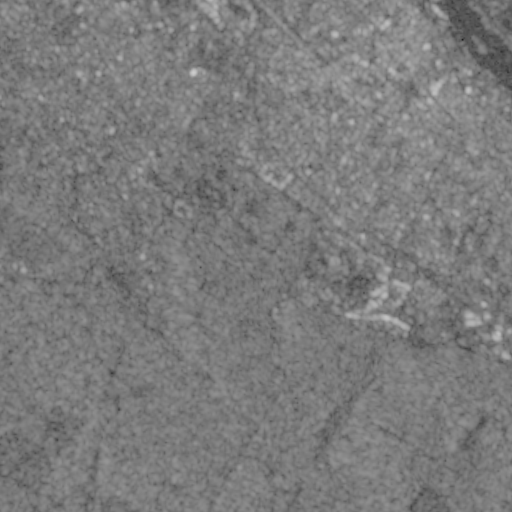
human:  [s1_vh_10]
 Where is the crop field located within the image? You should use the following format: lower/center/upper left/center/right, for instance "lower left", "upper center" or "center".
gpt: The crop field is located in the lower left of the image.
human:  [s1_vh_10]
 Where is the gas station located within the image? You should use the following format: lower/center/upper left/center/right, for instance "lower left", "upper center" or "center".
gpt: The gas station is located in the upper center of the image.
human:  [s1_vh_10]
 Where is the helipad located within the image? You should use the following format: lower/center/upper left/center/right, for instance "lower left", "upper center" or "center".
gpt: The helipad is located in the upper right of the image.
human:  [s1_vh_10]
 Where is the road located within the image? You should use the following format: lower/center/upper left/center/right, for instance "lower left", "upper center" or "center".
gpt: There is no road in the image.

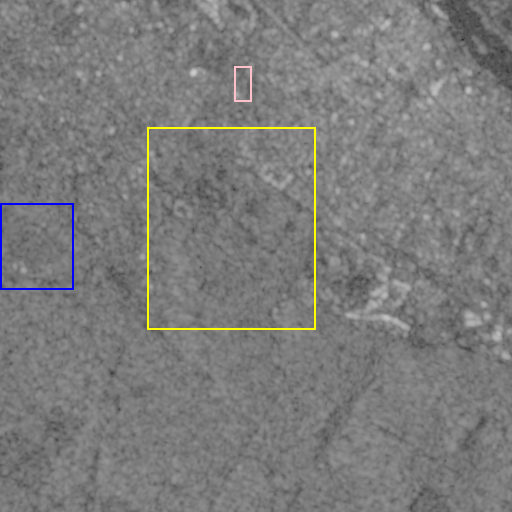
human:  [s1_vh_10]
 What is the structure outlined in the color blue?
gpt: The structure outlined in blue is a crop field.
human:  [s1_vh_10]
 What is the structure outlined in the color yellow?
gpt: The structure outlined in yellow is a park.
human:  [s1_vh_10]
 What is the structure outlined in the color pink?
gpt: The structure outlined in pink is a parking lot.
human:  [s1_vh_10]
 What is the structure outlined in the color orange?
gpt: There is no orange outline.